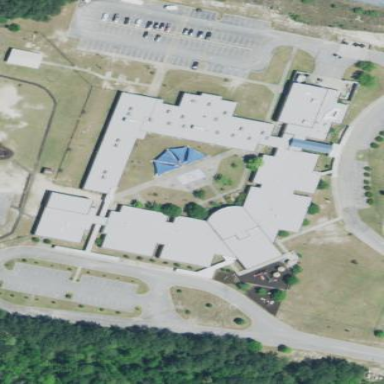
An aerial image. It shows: School.